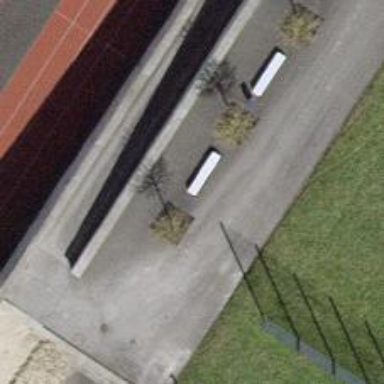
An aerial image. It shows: Concrete bench.